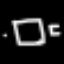
Label: square